Question: Let me show you:

As you can see "Item foreground" is disabled.
I want to believe there's something wrong on my end because being able to choose the colors you use to program in is a basic right for a programmer. No one should ever take that feature away and go unpunished.
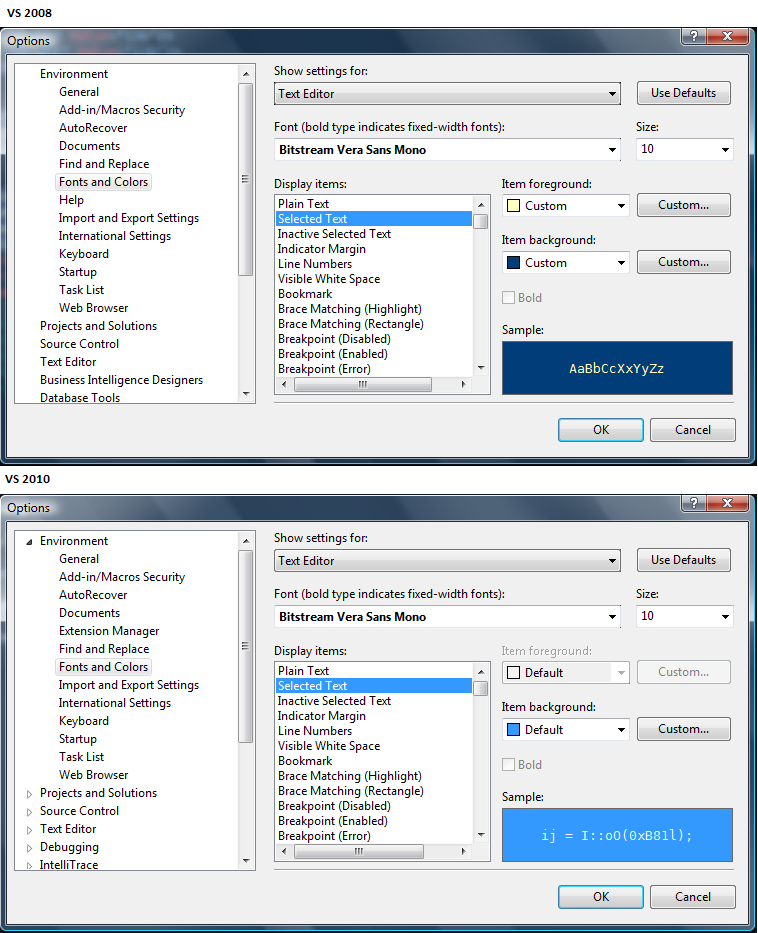
Answer: I just wrote an extension that does this. You can <URL>.
A few caveats:
1. I just threw this together, so I don't make any extensive guarantees of correctness.
2. It uses a different fonts and colors item, named "Selection Foreground", instead of the regular "Selected Text" item. It'll be (alphabetically) towards the bottom.
3. There will be some amount of performance degradation while changing the selection. This can be improved, but I haven't had time to do so yet.
Also, you can grab the <URL>, if you'd like to make any changes.
If you have any comments, you can leave them <URL>. I'll probably write a post about this extension in the next week or so.